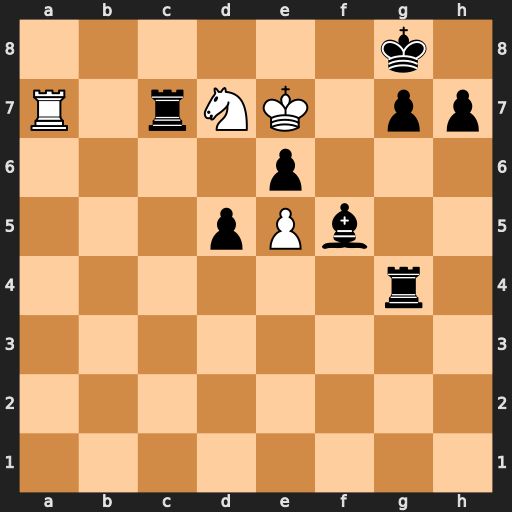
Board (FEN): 6k1/R1rNK1pp/4p3/3pPb2/6r1/8/8/8
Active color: w
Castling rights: -
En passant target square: -
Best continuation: Ra8+ Rc8 Rxc8#